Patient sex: M
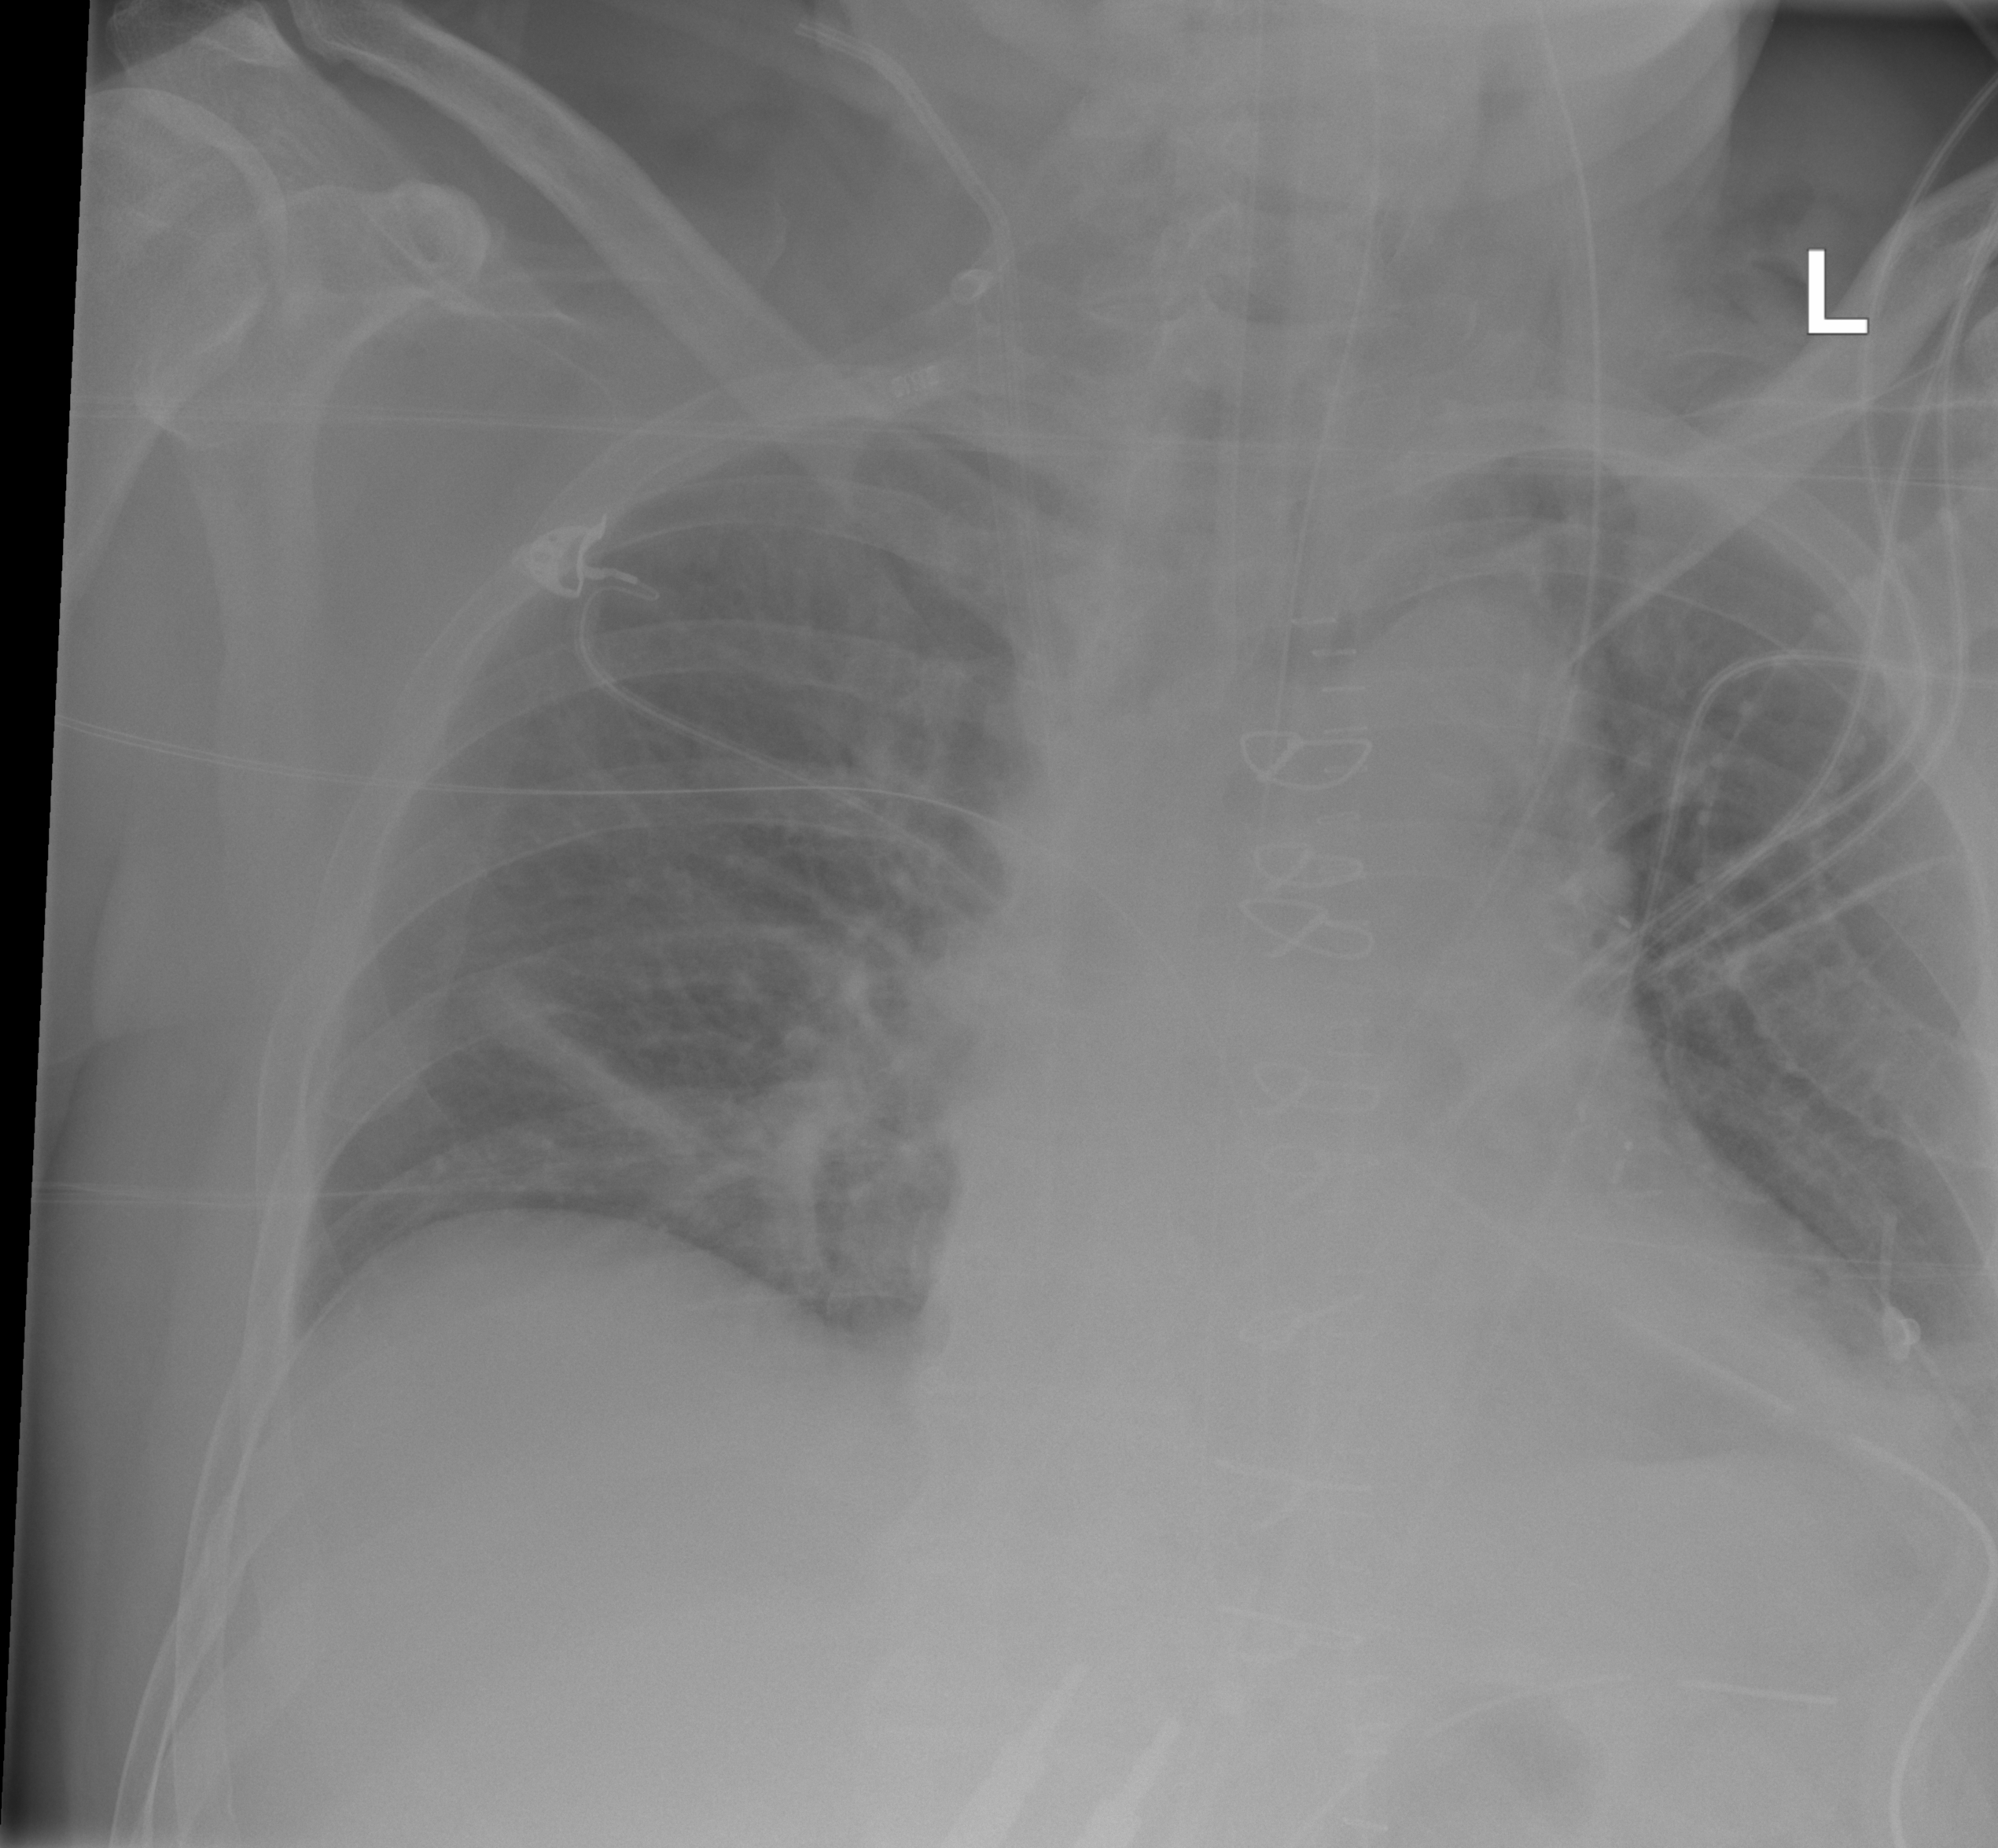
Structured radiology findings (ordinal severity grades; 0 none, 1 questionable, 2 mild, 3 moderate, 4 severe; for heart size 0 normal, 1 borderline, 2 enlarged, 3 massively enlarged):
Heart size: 0
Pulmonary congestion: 0
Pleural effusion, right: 0
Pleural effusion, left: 0
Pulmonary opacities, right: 0
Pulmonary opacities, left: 0
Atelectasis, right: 2
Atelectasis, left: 1